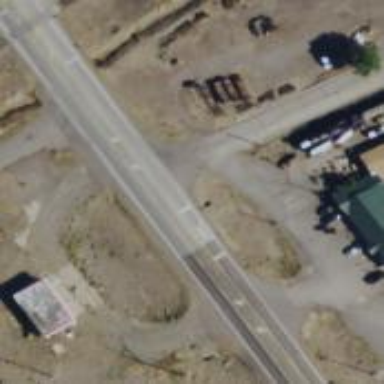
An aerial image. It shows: Trunk highway with asphalt surface and grade 1 track type.